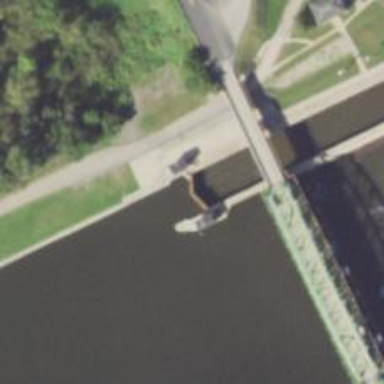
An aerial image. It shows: Lock gate on waterway.